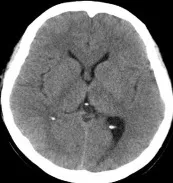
Computed tomography.
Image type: radiology (ct)